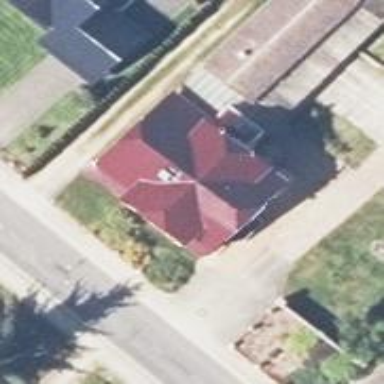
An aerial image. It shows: Simple and straightforward house.